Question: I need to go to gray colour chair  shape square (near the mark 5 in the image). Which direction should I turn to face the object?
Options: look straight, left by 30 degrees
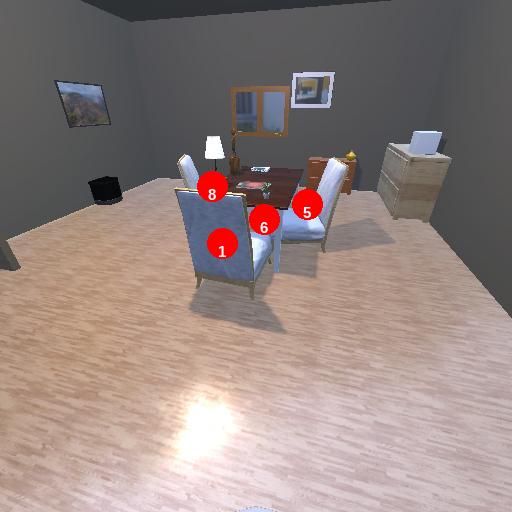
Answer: look straight